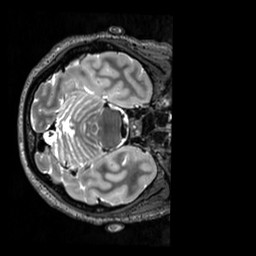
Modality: T2w
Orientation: axial
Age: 22
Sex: female
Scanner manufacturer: siemens
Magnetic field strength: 3 T
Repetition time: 3.2 s
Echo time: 0.728 s